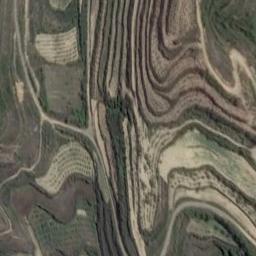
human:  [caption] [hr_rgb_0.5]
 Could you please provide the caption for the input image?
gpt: A large layer of brown and green mixed terraces with several winding narrow paths .

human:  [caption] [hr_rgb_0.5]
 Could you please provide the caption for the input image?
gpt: There are two houses with orange roofs by the terraces .

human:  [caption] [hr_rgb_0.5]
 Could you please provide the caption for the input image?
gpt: There are several roads on the terrace .

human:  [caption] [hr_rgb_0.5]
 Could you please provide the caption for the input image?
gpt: There are bare and green terrace .

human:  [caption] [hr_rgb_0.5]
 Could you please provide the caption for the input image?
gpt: There are many brown terraces and green ones .